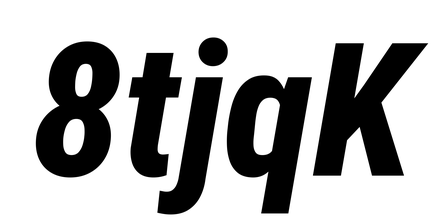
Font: Roboto-Italic_Condensed_ExtraBold_Italic